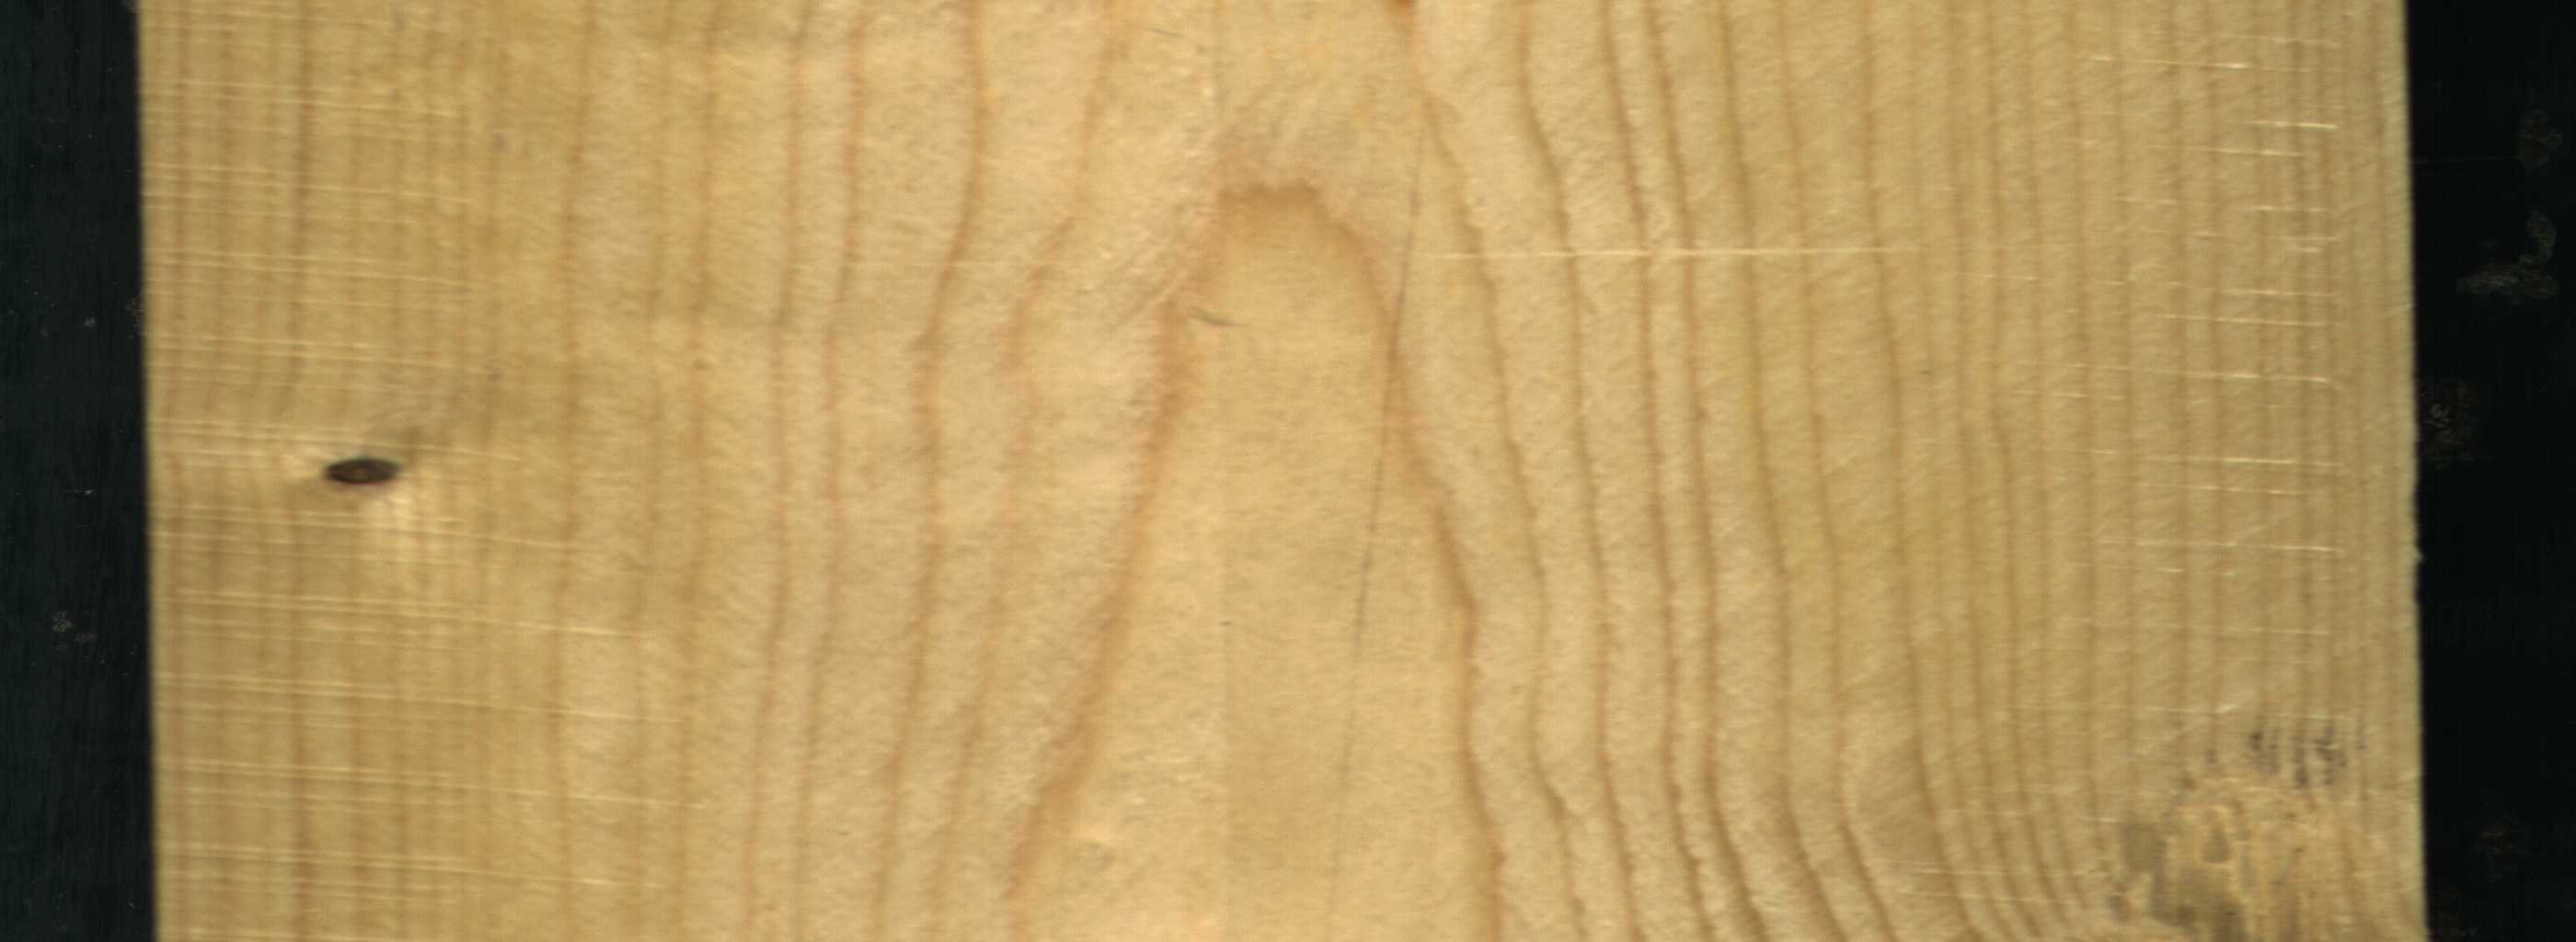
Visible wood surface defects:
Dead_Knot